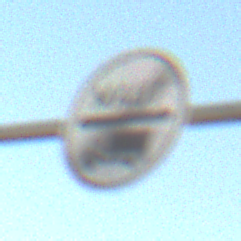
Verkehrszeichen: EndeMautpflicht
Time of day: SunriseSunset
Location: Outdoor (Nature)
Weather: PartlyCloudy
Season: NotSpecified
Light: Natural